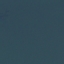
Land use / land cover: SeaLake